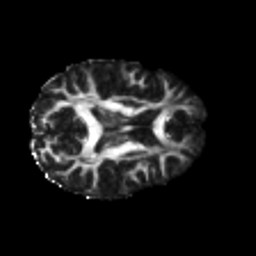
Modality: FA
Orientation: axial
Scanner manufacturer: philips
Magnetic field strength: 3 T
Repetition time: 8.6 s
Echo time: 0.127 s